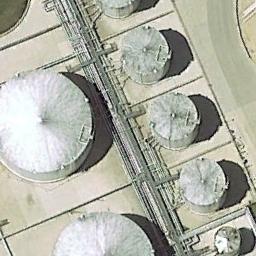
Label: storage tanks